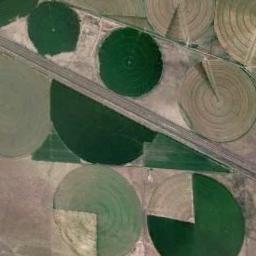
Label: circular_farmland